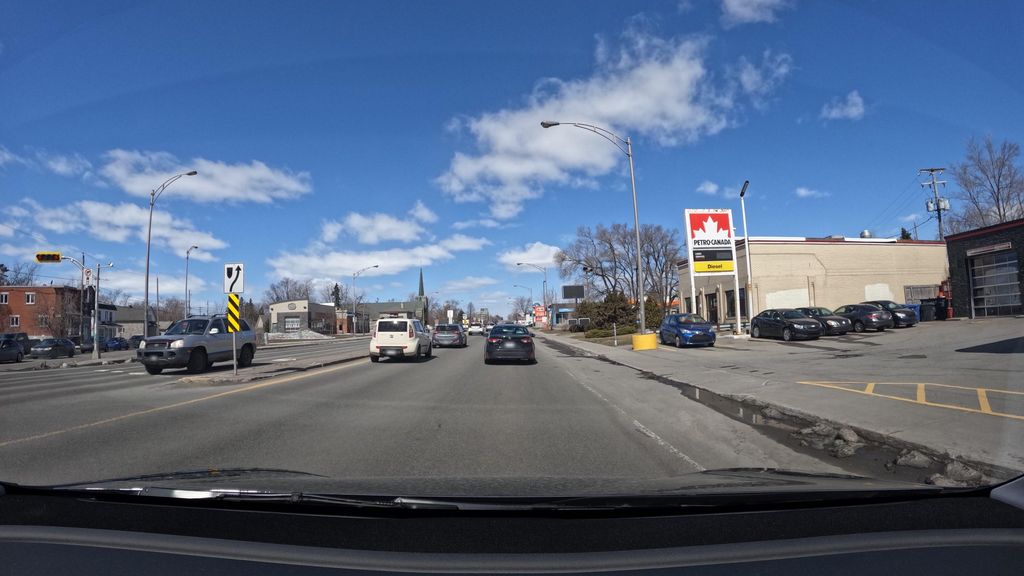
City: montreal